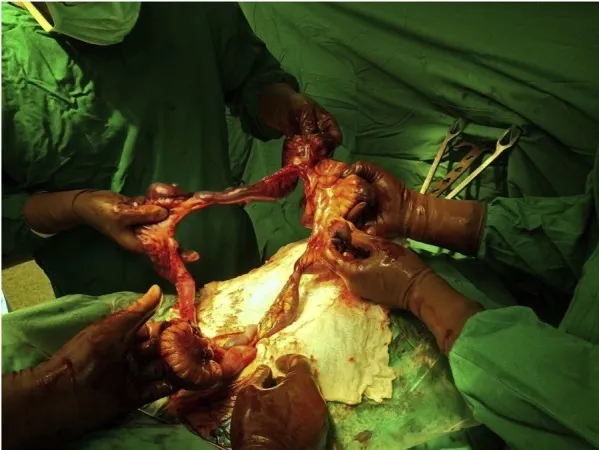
Big mesenteric rupture at the surgery.
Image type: medical_photograph (other_medical_photograph)